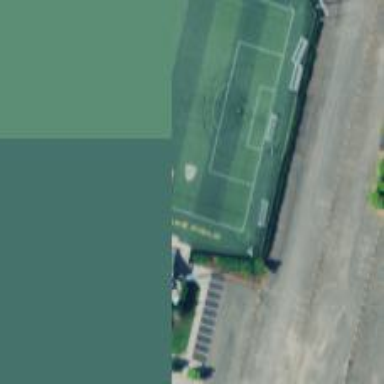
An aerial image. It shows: Stadium for soccer matches.